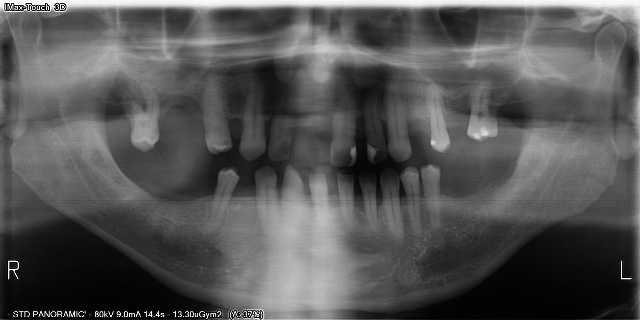
adult